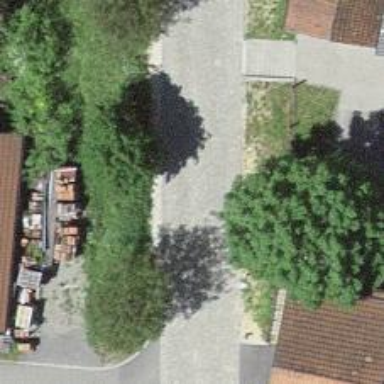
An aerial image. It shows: Residential road with paving stones.